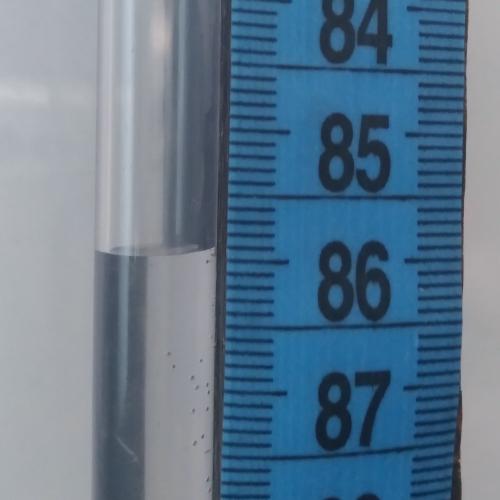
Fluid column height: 85.9 cm